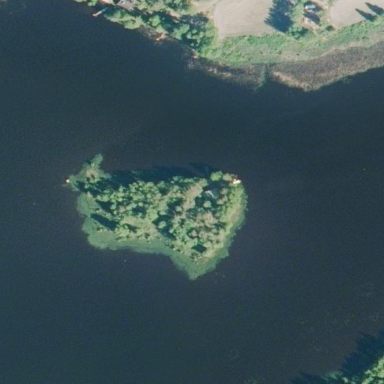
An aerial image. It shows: Image showing island.